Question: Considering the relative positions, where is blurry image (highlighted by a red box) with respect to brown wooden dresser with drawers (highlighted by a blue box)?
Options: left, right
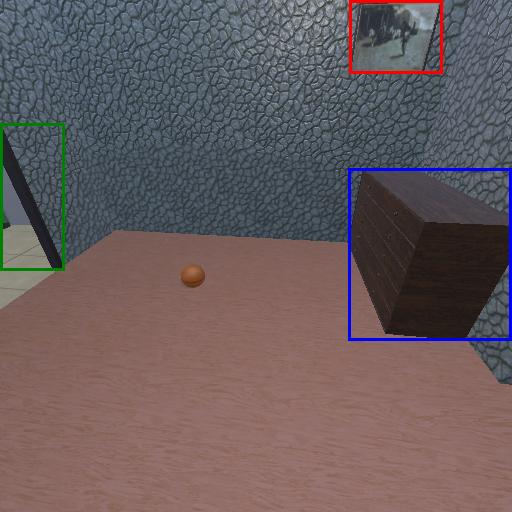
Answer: left